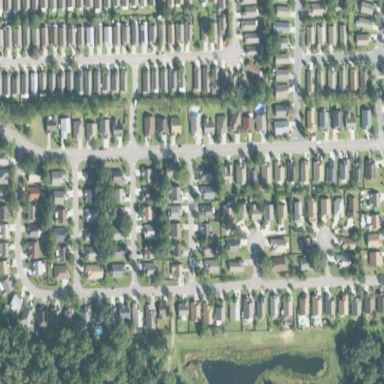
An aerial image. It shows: Residential area composed of single-family homes.